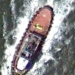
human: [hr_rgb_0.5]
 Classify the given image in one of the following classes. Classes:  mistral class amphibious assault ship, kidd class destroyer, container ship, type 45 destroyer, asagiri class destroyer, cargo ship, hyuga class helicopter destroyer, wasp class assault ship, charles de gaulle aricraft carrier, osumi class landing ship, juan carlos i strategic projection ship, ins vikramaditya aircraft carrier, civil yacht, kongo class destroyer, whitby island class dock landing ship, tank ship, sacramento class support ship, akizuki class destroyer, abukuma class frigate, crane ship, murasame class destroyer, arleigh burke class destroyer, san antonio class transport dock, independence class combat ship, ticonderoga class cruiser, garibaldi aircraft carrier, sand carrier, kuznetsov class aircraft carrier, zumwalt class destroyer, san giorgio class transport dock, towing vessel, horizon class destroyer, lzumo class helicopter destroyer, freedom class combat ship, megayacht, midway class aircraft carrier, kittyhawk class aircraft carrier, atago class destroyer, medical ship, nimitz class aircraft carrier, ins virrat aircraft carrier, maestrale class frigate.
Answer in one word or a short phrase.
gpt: Towing vessel